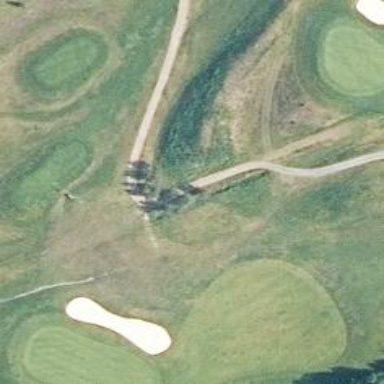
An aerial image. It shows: Path for both road and golf.